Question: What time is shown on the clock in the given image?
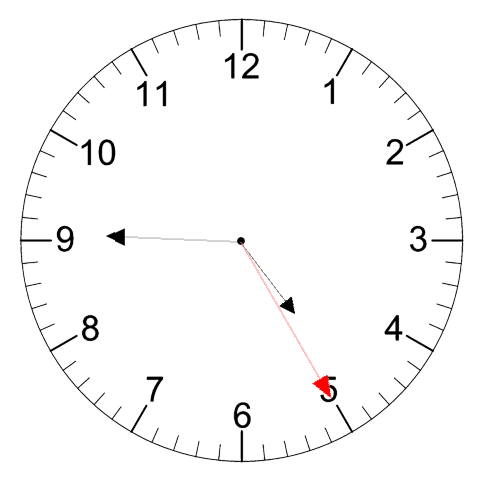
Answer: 04:45:25